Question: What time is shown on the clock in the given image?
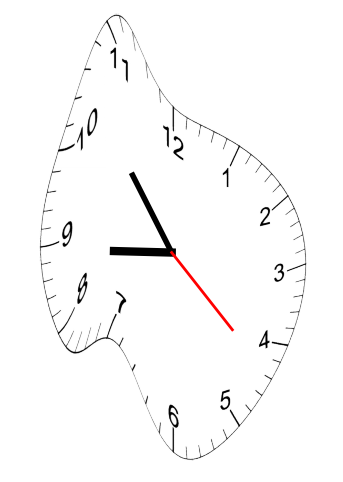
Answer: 08:53:22